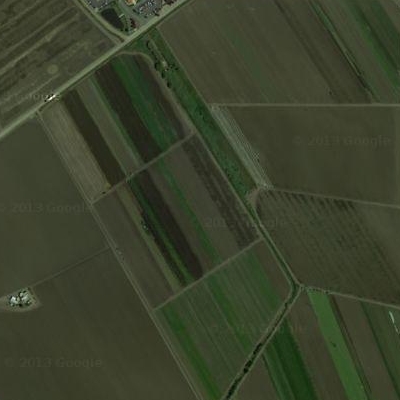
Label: bField